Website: apple
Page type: cart
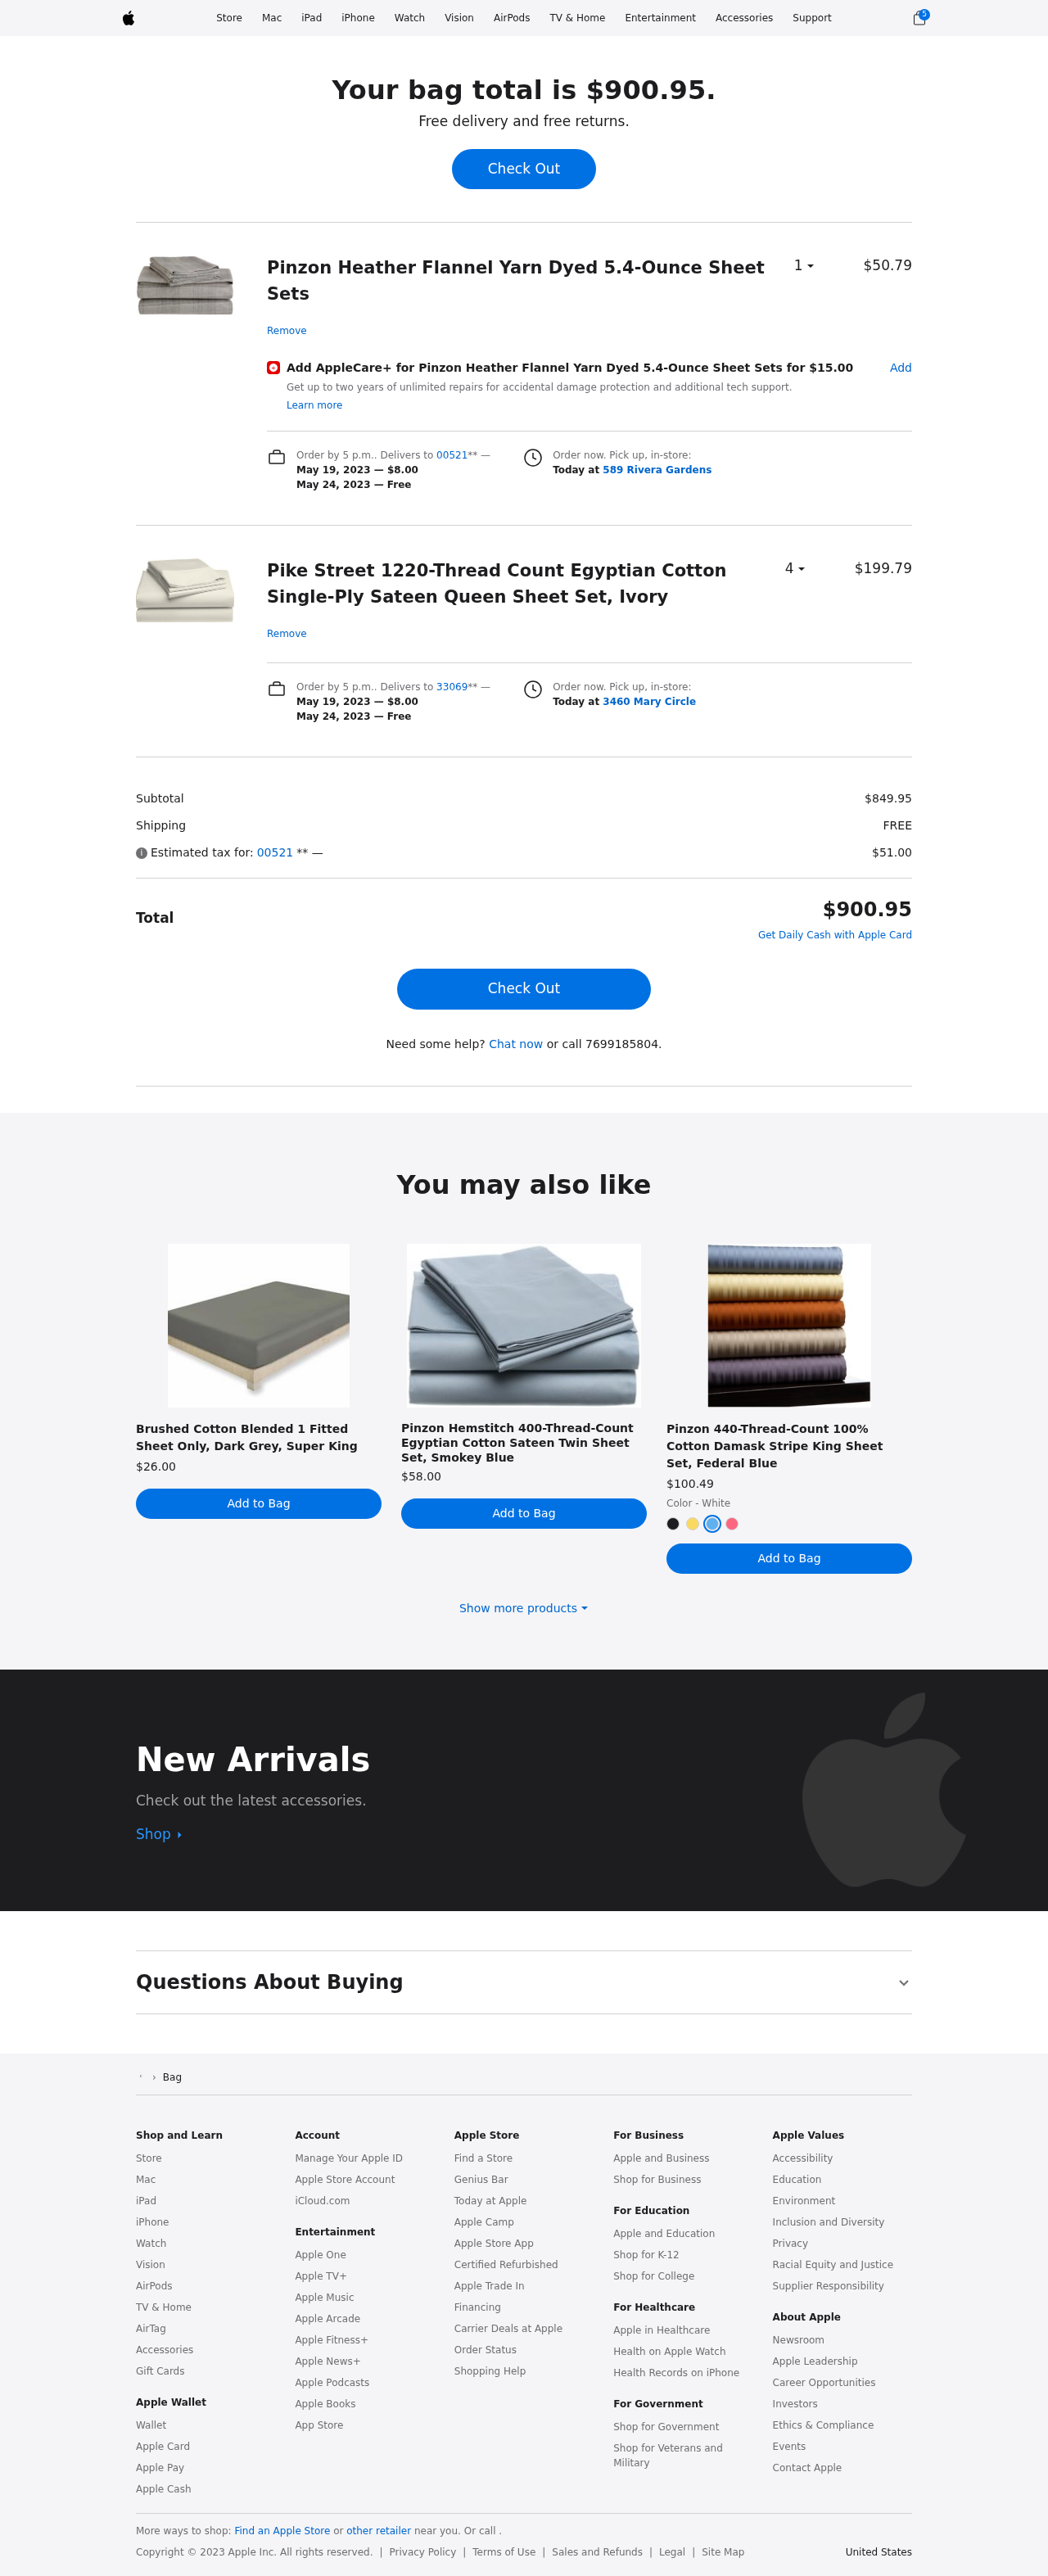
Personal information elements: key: PII_LOCATION1_STREET
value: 589 Rivera Gardens
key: PII_LOCATION2_STREET
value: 3460 Mary Circle
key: PII_PHONE
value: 7699185804
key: PII_POSTCODE
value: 00521
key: PII_POSTCODE2
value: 33069
Product elements: key: PRODUCT1_NAME
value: Pinzon Heather Flannel Yarn Dyed 5.4-Ounce Sheet Sets
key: PRODUCT1_PRICE
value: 50.79
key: PRODUCT1_QUANTITY
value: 1
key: PRODUCT2_NAME
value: Pike Street 1220-Thread Count Egyptian Cotton Single-Ply Sateen Queen Sheet Set, Ivory
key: PRODUCT2_PRICE
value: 199.79
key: PRODUCT2_QUANTITY
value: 4
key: PRODUCT3_NAME
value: Brushed Cotton Blended 1 Fitted Sheet Only, Dark Grey, Super King
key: PRODUCT3_PRICE
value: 26
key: PRODUCT4_NAME
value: Pinzon Hemstitch 400-Thread-Count Egyptian Cotton Sateen Twin Sheet Set, Smokey Blue
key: PRODUCT4_PRICE
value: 58
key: PRODUCT5_NAME
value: Pinzon 440-Thread-Count 100% Cotton Damask Stripe King Sheet Set, Federal Blue
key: PRODUCT5_PRICE
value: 100.49
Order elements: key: ORDER_NUM_ITEMS
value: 5
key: ORDER_TOTAL
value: $900.95
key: ORDER_SHIPPING_DATE
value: May 19, 2023
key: ORDER_SHIPPING_COST
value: $8.00
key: ORDER_DELIVERY_DATE
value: May 24, 2023
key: ORDER_SHIPPING_DATE2
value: May 19, 2023
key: ORDER_SHIPPING_COST2
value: $8.00
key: ORDER_DELIVERY_DATE2
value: May 24, 2023
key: ORDER_SUBTOTAL
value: $849.95
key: ORDER_SHIPPING_COST_SUMMARY
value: FREE
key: ORDER_TAX
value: $51.00
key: ORDER_TOTAL2
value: $900.95
Other elements: key: APPLECARE_PRICE
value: $15.00